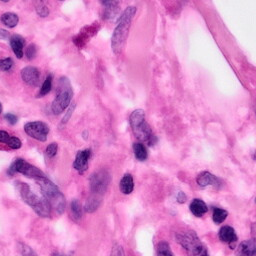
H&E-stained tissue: Pancreatic